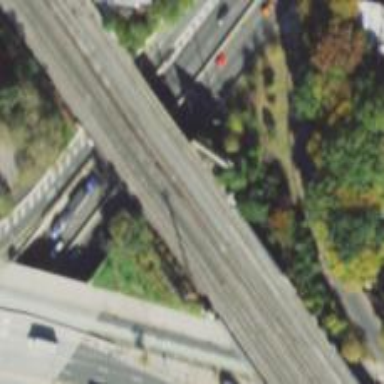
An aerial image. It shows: Bridge over electrified railway track.